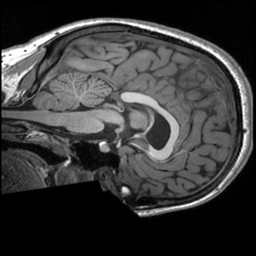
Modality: T1w
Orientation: sagittal